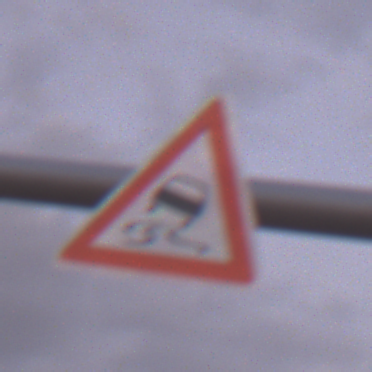
Verkehrszeichen: SchleuderOderRutschgefahr
Umgebung: Outdoor, Nature
Tageszeit: SunriseSunset
Wetter: PartlyCloudy
Licht: Natural
Jahreszeit: NotSpecified
Kontrast: LowContrast